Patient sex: M
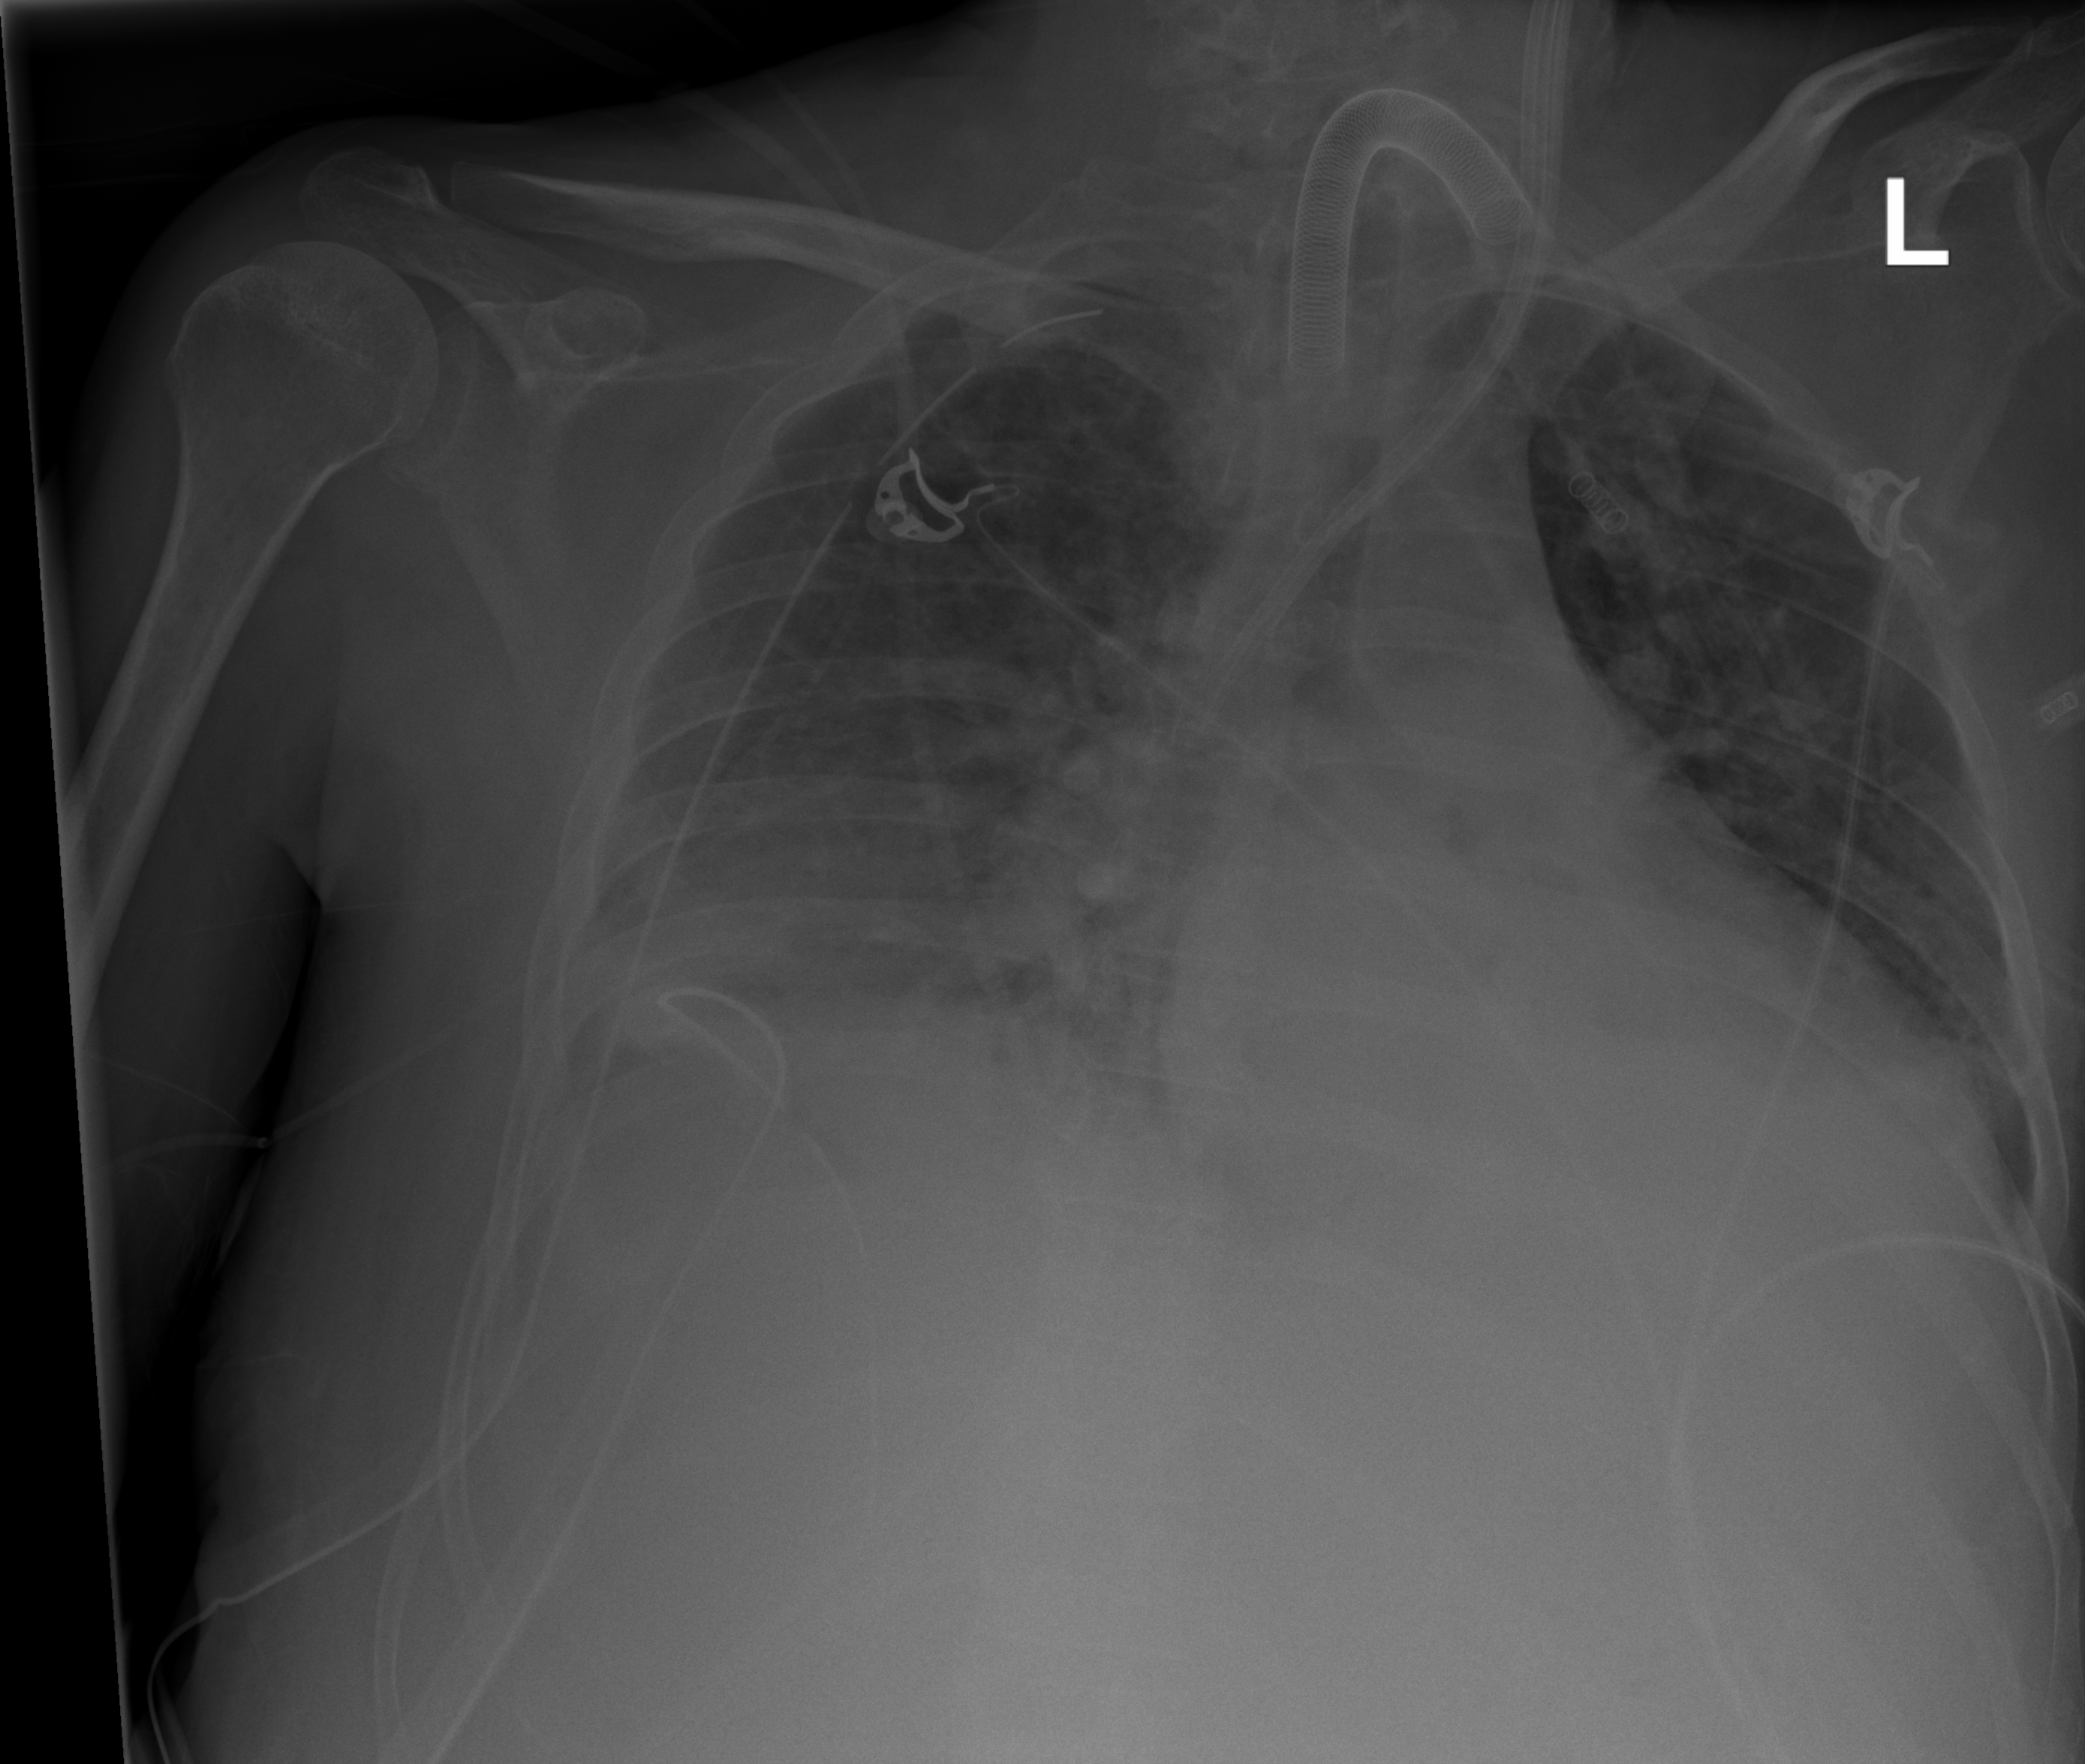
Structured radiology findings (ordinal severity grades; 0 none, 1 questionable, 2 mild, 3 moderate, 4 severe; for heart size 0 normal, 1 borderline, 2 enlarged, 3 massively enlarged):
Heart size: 1
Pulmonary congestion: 2
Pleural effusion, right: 3
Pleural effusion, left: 2
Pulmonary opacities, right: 2
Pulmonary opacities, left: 0
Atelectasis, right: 3
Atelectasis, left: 2